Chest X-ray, AP view. Patient: 81 years old, sex F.
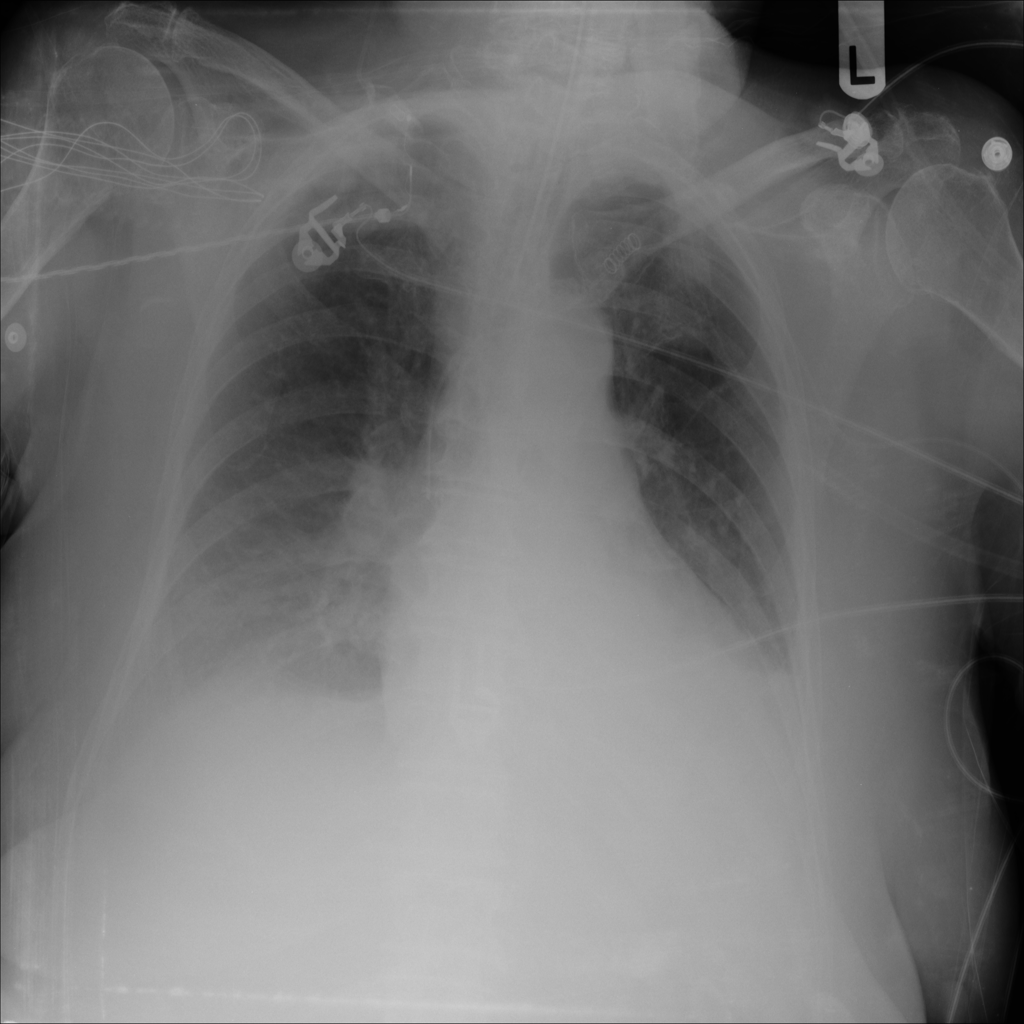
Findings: Atelectasis, Consolidation